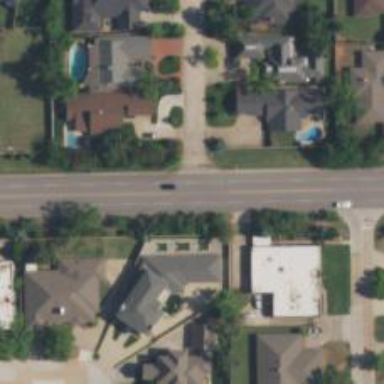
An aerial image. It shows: Secondary road.